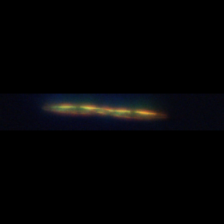
Taxon: Psuedo-nitzschia
Group: Diatoms